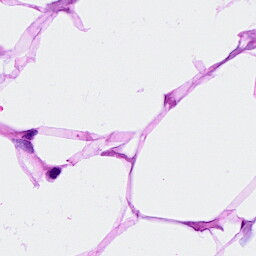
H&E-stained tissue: Breast